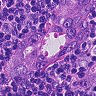
Metastatic tissue present: yes